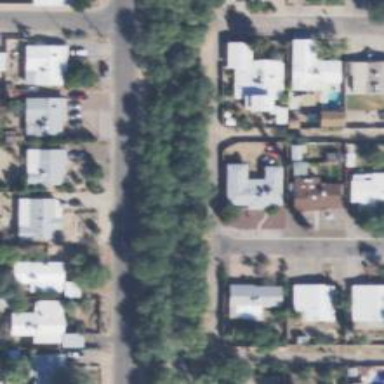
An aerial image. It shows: Alleyway designated as service road.